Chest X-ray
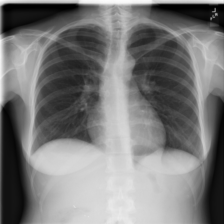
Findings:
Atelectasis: negative
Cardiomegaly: negative
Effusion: negative
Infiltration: negative
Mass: negative
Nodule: negative
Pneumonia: negative
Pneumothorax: negative
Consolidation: negative
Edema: negative
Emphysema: negative
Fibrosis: negative
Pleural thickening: negative
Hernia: negative